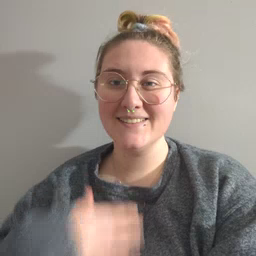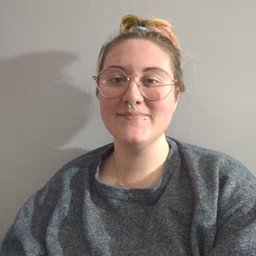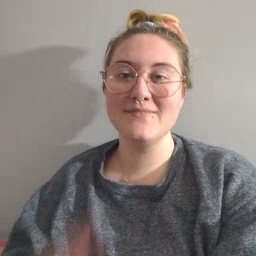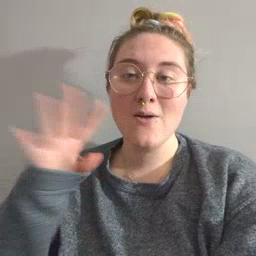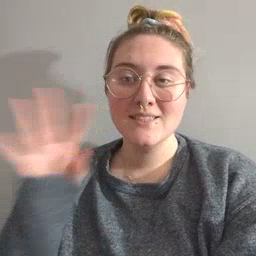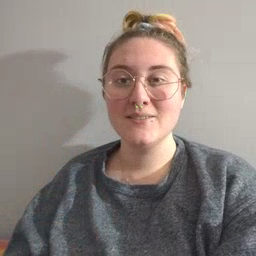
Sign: noisy